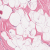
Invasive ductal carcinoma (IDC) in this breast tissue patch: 0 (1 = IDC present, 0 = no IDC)